Question: Sometimes you'll see a "clock wipe" animation in use. Something like this:

How would you achieve that effect in iOS?
(Note: This question is a "ringer." I wanted to share a technique for creating a clock wipe animation, but SO does not have a format for sharing tutorials, so the closest I can come is asking a question and then providing the answer. This is deliberate, and an attempt to share information that others might find useful.)
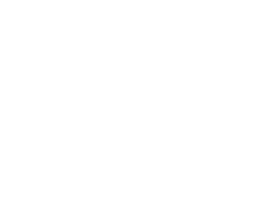
Answer: Answer:
You'd create CAShapeLayer and install it as a mask on your view's layer.
You'd then install an arc into the shape layer that spanned a full 360 degrees, and had a radius that was half the center-to-corner distance of your image. You'd give it a line width that was the same as the radius.
Finally, you'd create a CABasicAnimation that animates the strokeEnd property of the shape layer from 0 to 1.0. This would cause the shape to start out empty (image fully masked) and animate the mask as a "pie slice" that got bigger and bigger, until it was the full size of the image.
You can download a sample project on github that I wrote that shows working code for this animation, among other Core Animation techniques:
<URL>
---
## EDIT Update for Swift 5:
Ok, this thread is REALLY old. I tried to get the sample project to build and gave up fighting with Xcode after about 45 minutes. Too many settings are out of date with current project formats.
The clock wipe demo needed to be rewritten in Swift, so I just started over.
The new project can be found at this link: <URL>